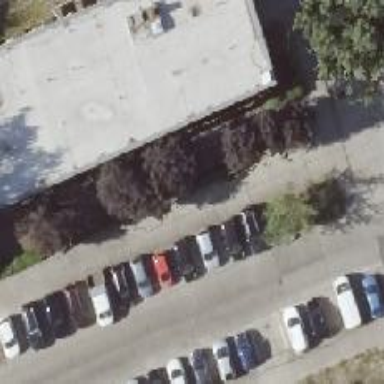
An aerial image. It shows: Clinic building offering healthcare services.